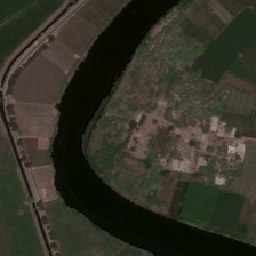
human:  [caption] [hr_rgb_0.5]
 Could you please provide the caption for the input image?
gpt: There are many green trees and farmland on both sides of the winding Heihe River.

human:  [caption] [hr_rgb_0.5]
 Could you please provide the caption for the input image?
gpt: Many trees are shaded and the farmland is flanked by curved Heihe River.

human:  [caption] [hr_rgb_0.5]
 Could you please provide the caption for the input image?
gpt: Some floating objects are floating on the river.

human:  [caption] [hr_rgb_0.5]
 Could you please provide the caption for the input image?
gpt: the river is deep blue, the object pattern is yellow and purple .

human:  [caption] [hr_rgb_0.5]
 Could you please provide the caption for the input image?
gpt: Some floats floated on the river.